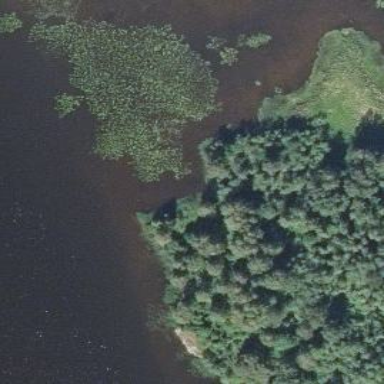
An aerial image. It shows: Reedbed in wetland area.